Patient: sex M, age 60
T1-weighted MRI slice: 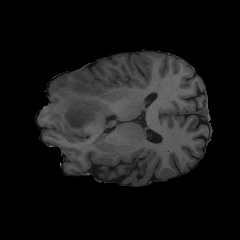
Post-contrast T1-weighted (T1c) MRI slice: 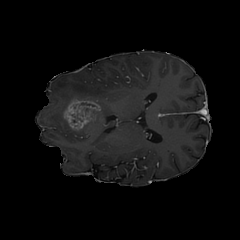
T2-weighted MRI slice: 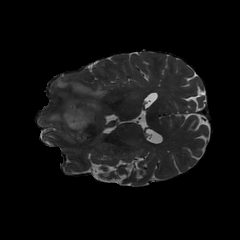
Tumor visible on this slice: yes
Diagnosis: Glioblastoma, IDH-wildtype
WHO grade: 4